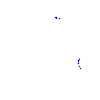
Particle: proton